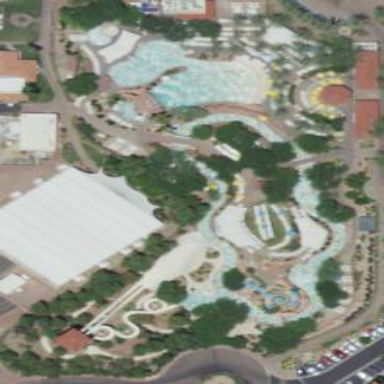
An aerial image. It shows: Water park.